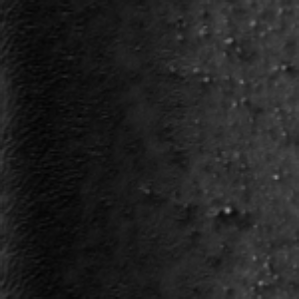
Label: frost